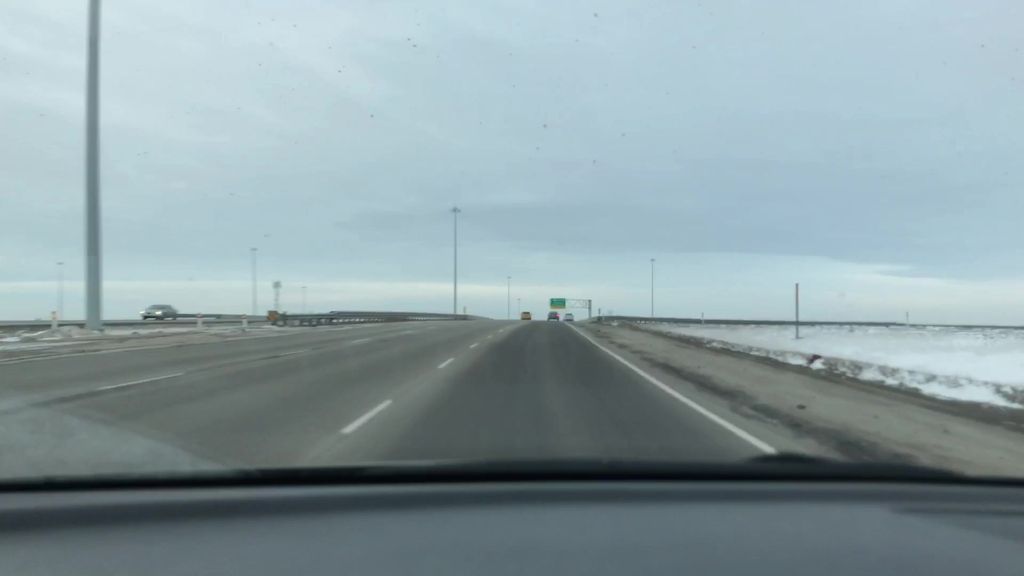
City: edmonton